Question: I'm working on some project witch has a lot of labels. I have a task to make labels smoother because it looks ugly. I wrote my custom 'LabelEx' class which extends 'Label' class. Then I overrided 'OnPaint()' method like this:
'''
protected override void OnPaint(PaintEventArgs e)
{
base.OnPaint(e);
e.Graphics.TextRenderingHint = TextRenderingHint.AntiAlias;
}
'''
But it does not work. I still have my old ugly labels.
Help me understand the meaning of 'OnPaint' method. How does it work? I want my labels to have the properties which I set to them in 'myClass.cs[Design]' (Location, Size, TextAlign, Font). I just need to make them smoother.

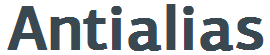
Answer: By default Label OnPaint use GDI (System.Windows.Forms.TextRenderer), and not GDI+ (System.Drawing.Graphics), to use GDI+ you need to set UseCompatibleTextRendering True and change your GDI+ Options BEFORE call base.OnPaint(e);
Here's a example:
'''
public class LabelEx : System.Windows.Forms.Label
{
public LabelEx()
{
UseCompatibleTextRendering = true;
}
protected override void OnPaint(PaintEventArgs e)
{
e.Graphics.TextRenderingHint = TextRenderingHint.AntiAlias;
// You can try this two options too.
//e.Graphics.CompositingQuality = CompositingQuality.HighQuality;
//e.Graphics.InterpolationMode = InterpolationMode.HighQualityBicubic;
base.OnPaint(e);
}
}
'''